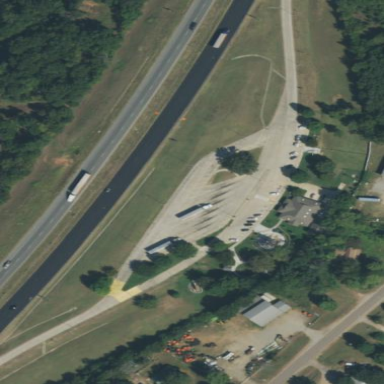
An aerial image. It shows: Rest area on the road.